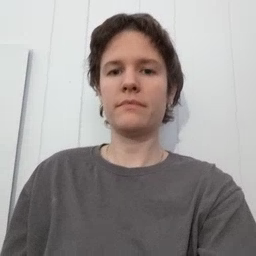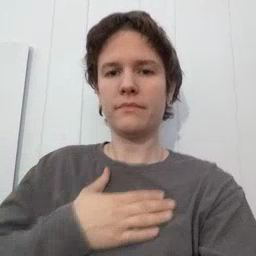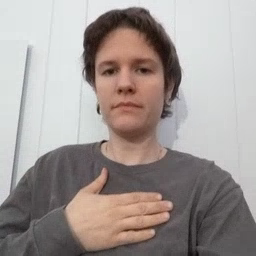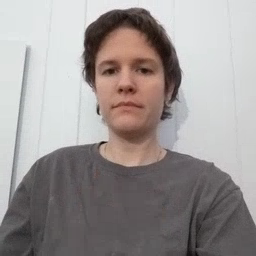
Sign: minemy